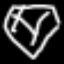
Label: diamond